Interaction volume radius: 5 \u00c5
Interaction volume height: 20 \u00c5
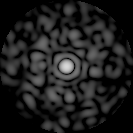
Disorder parameter: 0.8073